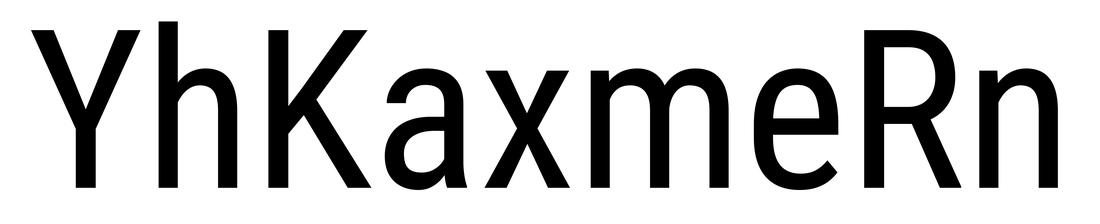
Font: Roboto_Condensed_Regular